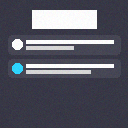
Screen state: on